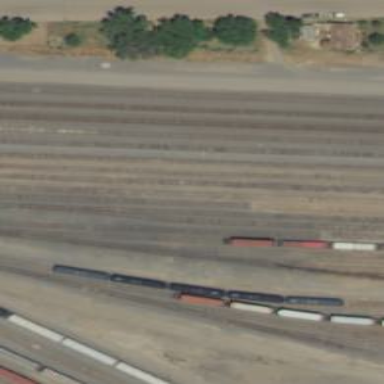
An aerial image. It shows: Railway yard used for servicing trains.